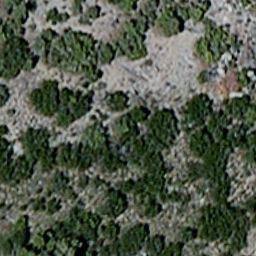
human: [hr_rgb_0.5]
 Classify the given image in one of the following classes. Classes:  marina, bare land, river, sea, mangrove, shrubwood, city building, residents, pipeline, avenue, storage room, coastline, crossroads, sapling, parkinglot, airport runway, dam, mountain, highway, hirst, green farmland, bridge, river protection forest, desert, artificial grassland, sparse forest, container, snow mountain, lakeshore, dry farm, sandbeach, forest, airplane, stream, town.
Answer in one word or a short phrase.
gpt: sparse forest